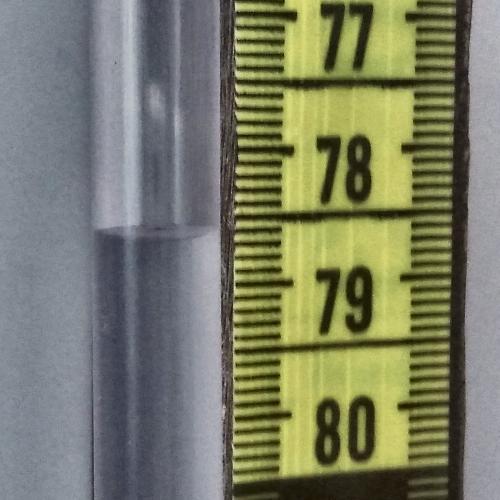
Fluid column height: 78.6 cm